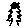
Label: star